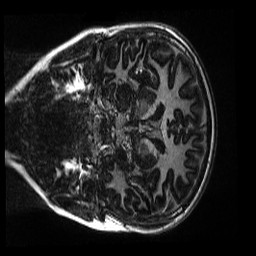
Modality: MP2RAGE
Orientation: coronal
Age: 9
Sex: female
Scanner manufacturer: siemens
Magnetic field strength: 3 T
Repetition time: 4 s
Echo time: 0.00303 s